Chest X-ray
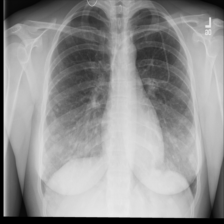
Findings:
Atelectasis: negative
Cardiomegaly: negative
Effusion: negative
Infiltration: negative
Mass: negative
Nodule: negative
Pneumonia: negative
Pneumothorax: negative
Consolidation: negative
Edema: negative
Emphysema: negative
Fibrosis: negative
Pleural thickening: negative
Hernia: negative